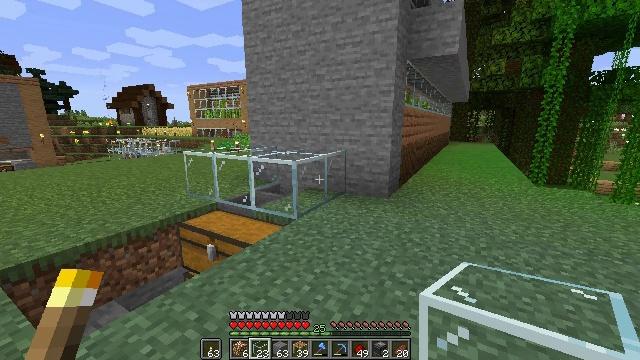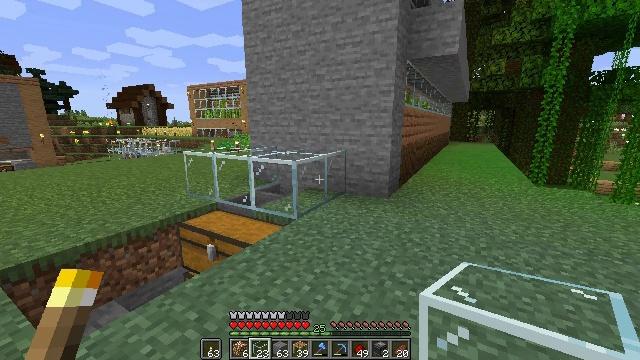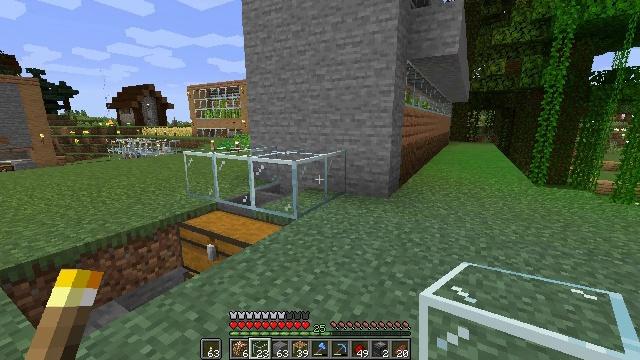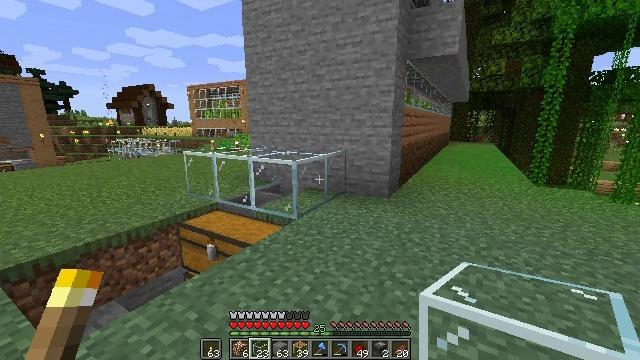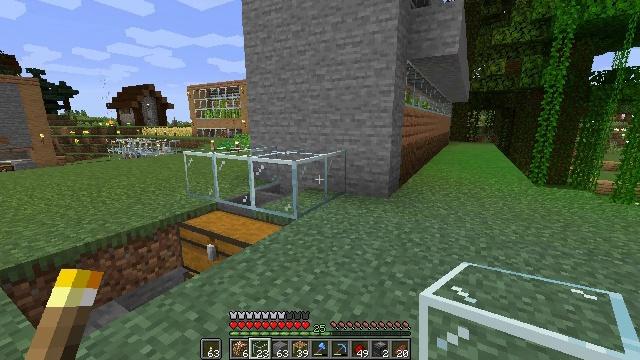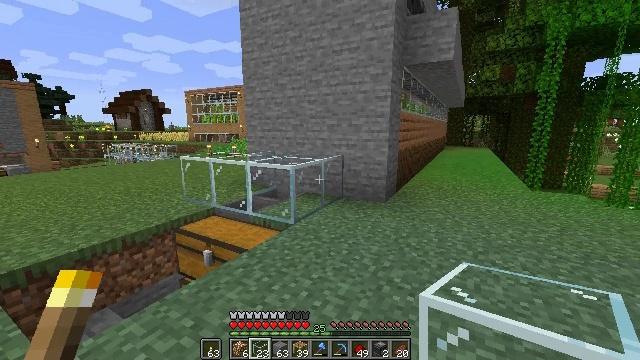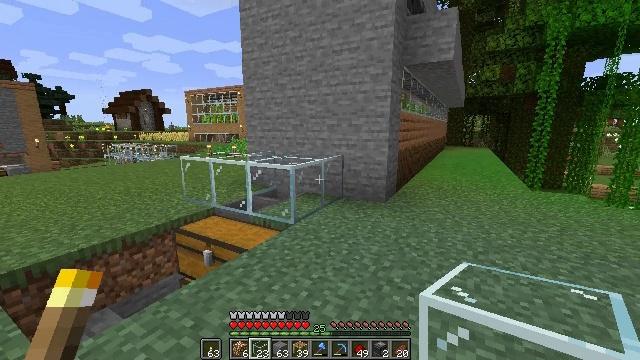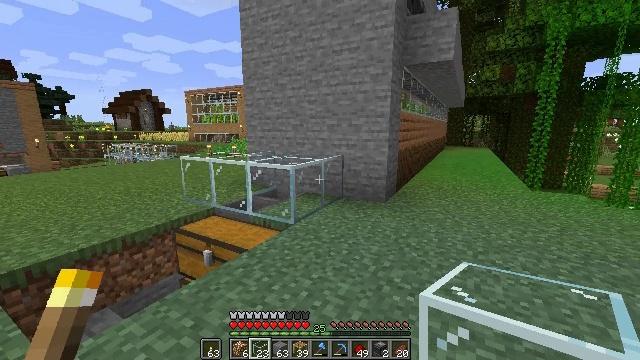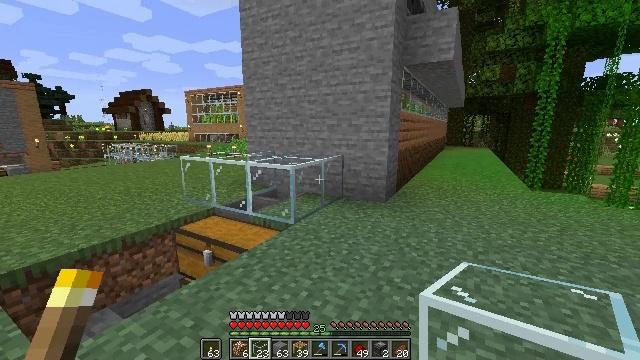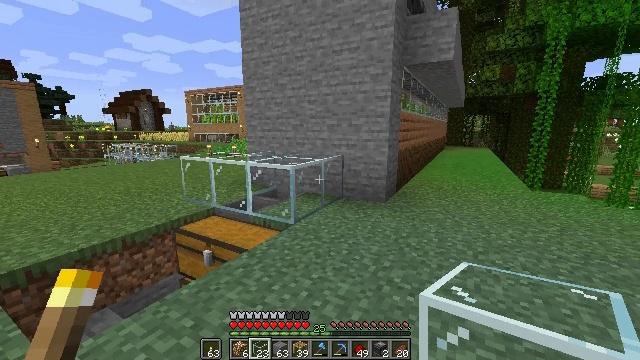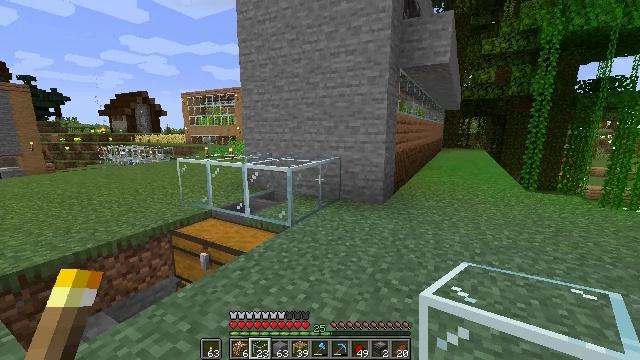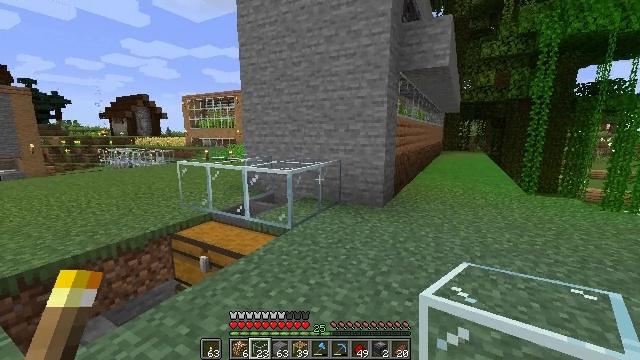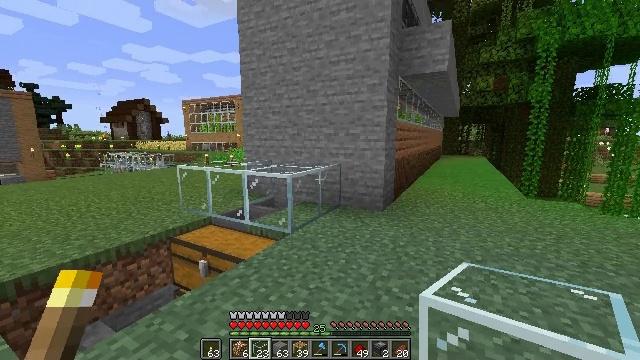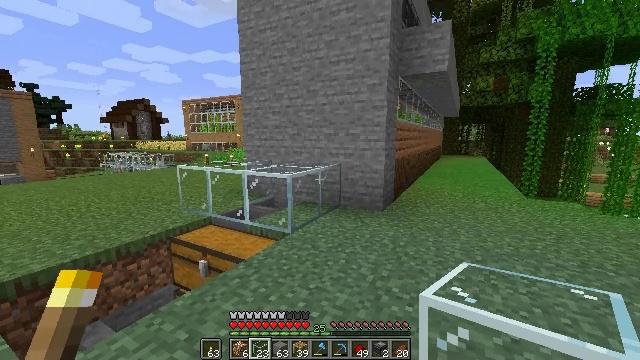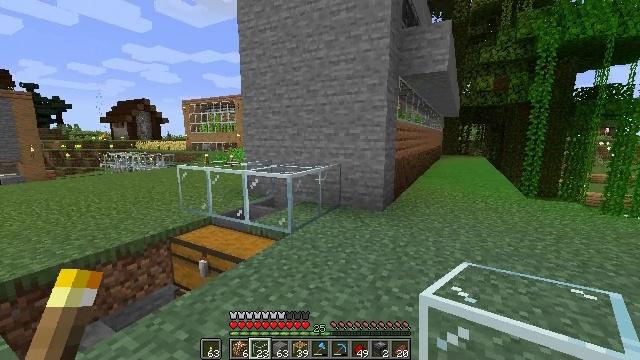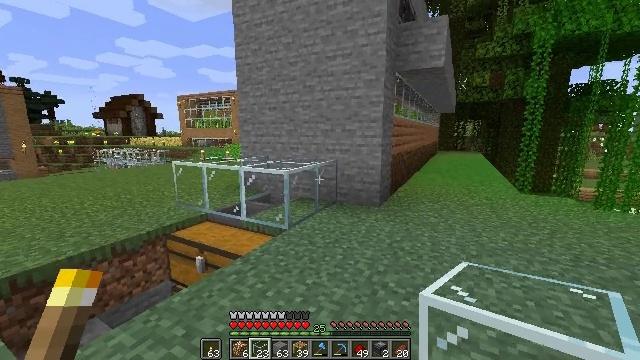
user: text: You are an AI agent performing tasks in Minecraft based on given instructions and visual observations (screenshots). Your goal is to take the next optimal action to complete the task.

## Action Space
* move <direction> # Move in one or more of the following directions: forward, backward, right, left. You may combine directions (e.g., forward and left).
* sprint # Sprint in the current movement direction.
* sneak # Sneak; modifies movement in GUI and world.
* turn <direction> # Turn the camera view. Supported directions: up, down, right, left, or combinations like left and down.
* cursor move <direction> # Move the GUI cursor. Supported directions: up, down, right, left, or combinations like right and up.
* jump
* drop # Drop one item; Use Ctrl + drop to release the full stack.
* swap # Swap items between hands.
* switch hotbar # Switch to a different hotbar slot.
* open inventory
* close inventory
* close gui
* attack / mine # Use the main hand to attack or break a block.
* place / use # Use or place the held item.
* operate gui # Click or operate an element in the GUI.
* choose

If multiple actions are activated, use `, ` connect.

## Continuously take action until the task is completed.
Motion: motion action
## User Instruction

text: Use materials to create a dropper in the crafting table.
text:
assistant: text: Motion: no_op
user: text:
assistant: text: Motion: no_op
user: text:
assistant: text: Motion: no_op
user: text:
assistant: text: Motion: no_op
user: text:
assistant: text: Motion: turn up
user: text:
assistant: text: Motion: no_op
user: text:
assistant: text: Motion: no_op
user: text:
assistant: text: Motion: no_op
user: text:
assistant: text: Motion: no_op
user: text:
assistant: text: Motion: no_op
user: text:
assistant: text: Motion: no_op
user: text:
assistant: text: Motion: no_op
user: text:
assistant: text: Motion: no_op
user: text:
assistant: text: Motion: no_op
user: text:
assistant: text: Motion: no_op
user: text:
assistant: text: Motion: turn right
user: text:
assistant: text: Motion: turn right
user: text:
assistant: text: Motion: no_op
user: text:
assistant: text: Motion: no_op
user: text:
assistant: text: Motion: no_op
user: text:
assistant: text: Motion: no_op
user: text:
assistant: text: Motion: no_op
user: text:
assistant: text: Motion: no_op
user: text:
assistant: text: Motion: no_op
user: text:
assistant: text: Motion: no_op
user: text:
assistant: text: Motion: no_op
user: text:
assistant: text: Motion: no_op
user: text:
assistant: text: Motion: turn left and down
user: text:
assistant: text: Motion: turn left and down
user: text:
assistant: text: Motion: turn left and down